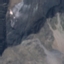
Label: HerbaceousVegetation